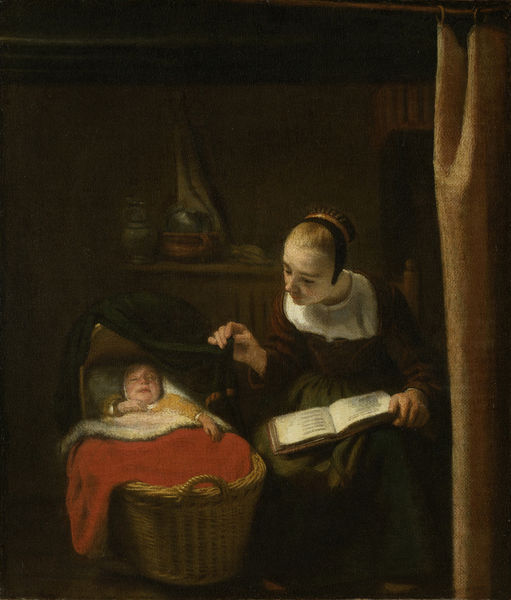
Titel: Jonge vrouw bij de wieg
Künstler: Nicolaes Maes
Standort: Amsterdam
Institution: Rijksmuseum
Schlagwörter: gemälde, schlaf, zimmer, rot, holland, niederlande, vorhang, decke, kind, mutter, lesen, korb, lichteinfall, pfosten, buch, traum, wiege, mutter kind, fürsoglichkeit